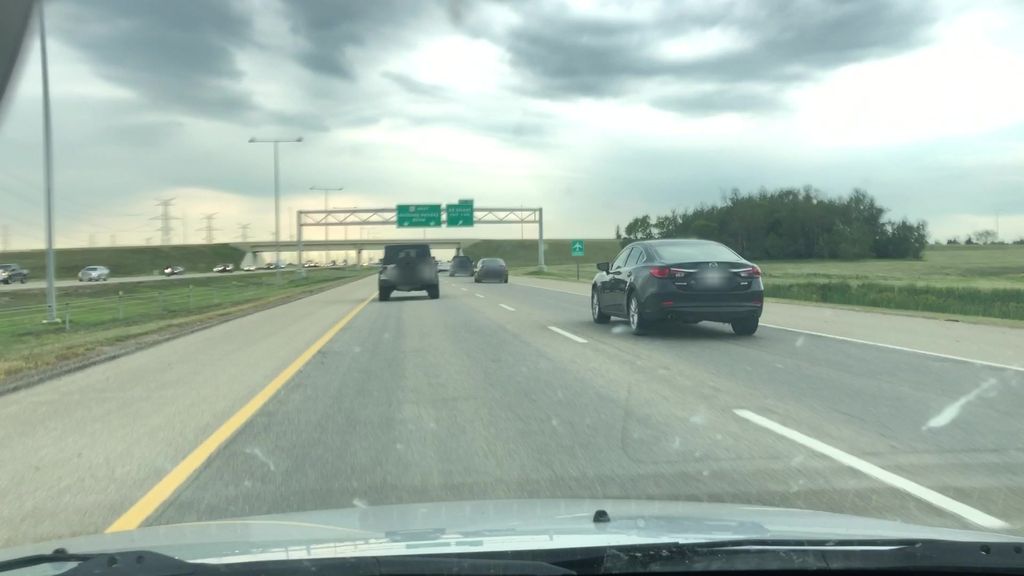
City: edmonton